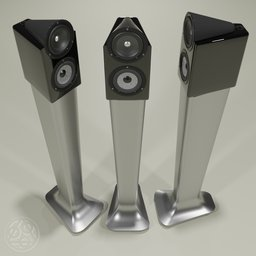
Label: electronics